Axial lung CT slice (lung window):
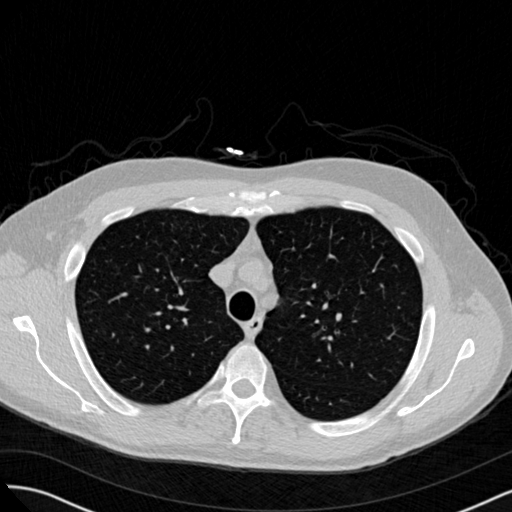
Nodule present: no